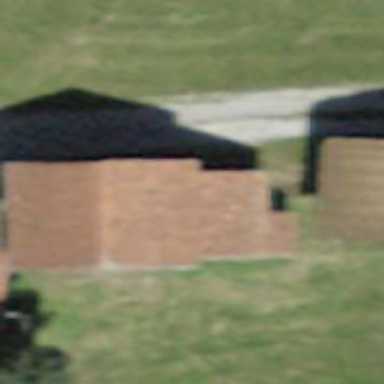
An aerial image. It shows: Barn.